Current action and preconditions to check: trajectory_clear

Your task: For each precondition in the list above, predict whether it will hold at this action.

Consider the current scene as observed from the mobile robot's camera, and analyze the predicted future states of all dynamic agents (e.g., people, animals, vehicles, or any moving entities) within the NEXT SECOND.

IMPORTANT: Only answer "very likely" if you are absolutely certain—based on strong, clear evidence—that a dynamic agent will violate the precondition in the predicted future state. Do NOT answer "very likely" for unlikely, ambiguous, or low-probability risks.

Ask yourself for each precondition: Is there a high probability, with clear and convincing evidence, that the predicted future states of any dynamic agent will interfere with the predicted future state of the currently executing action within the NEXT SECOND, causing that precondition to fail?

Assess the risk level based on these predictions. Use "likely" or "very likely" if motions create a clear risk of interference.

Use "neutral" or "improbable" if agents are nearby but their predicted paths are clearly diverging or non-conflicting.

Failure Risk Categories: "very improbable", "improbable", "neutral", "likely", "very likely"

Answer Format: Output ONLY the probability_of_failure value from these categories: "very improbable", "improbable", "neutral", "likely", "very likely"

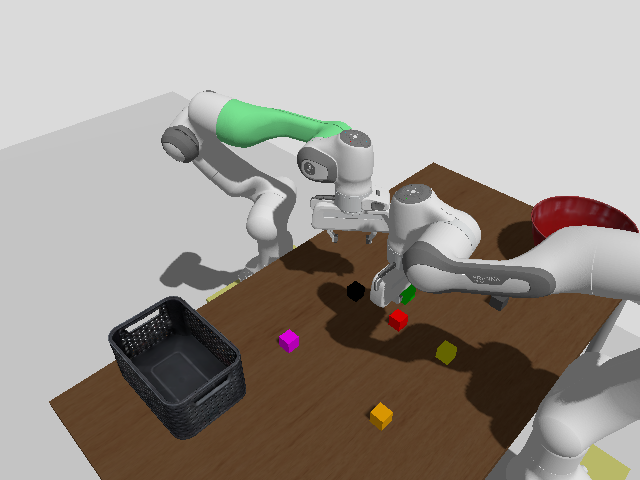

Answer: improbable